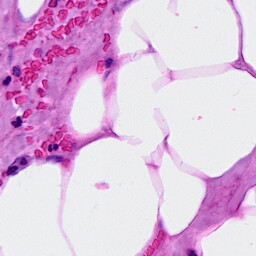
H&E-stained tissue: Breast